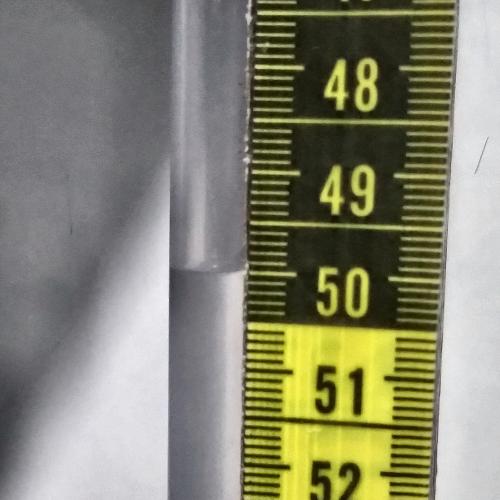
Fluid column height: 50.0 cm